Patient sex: M
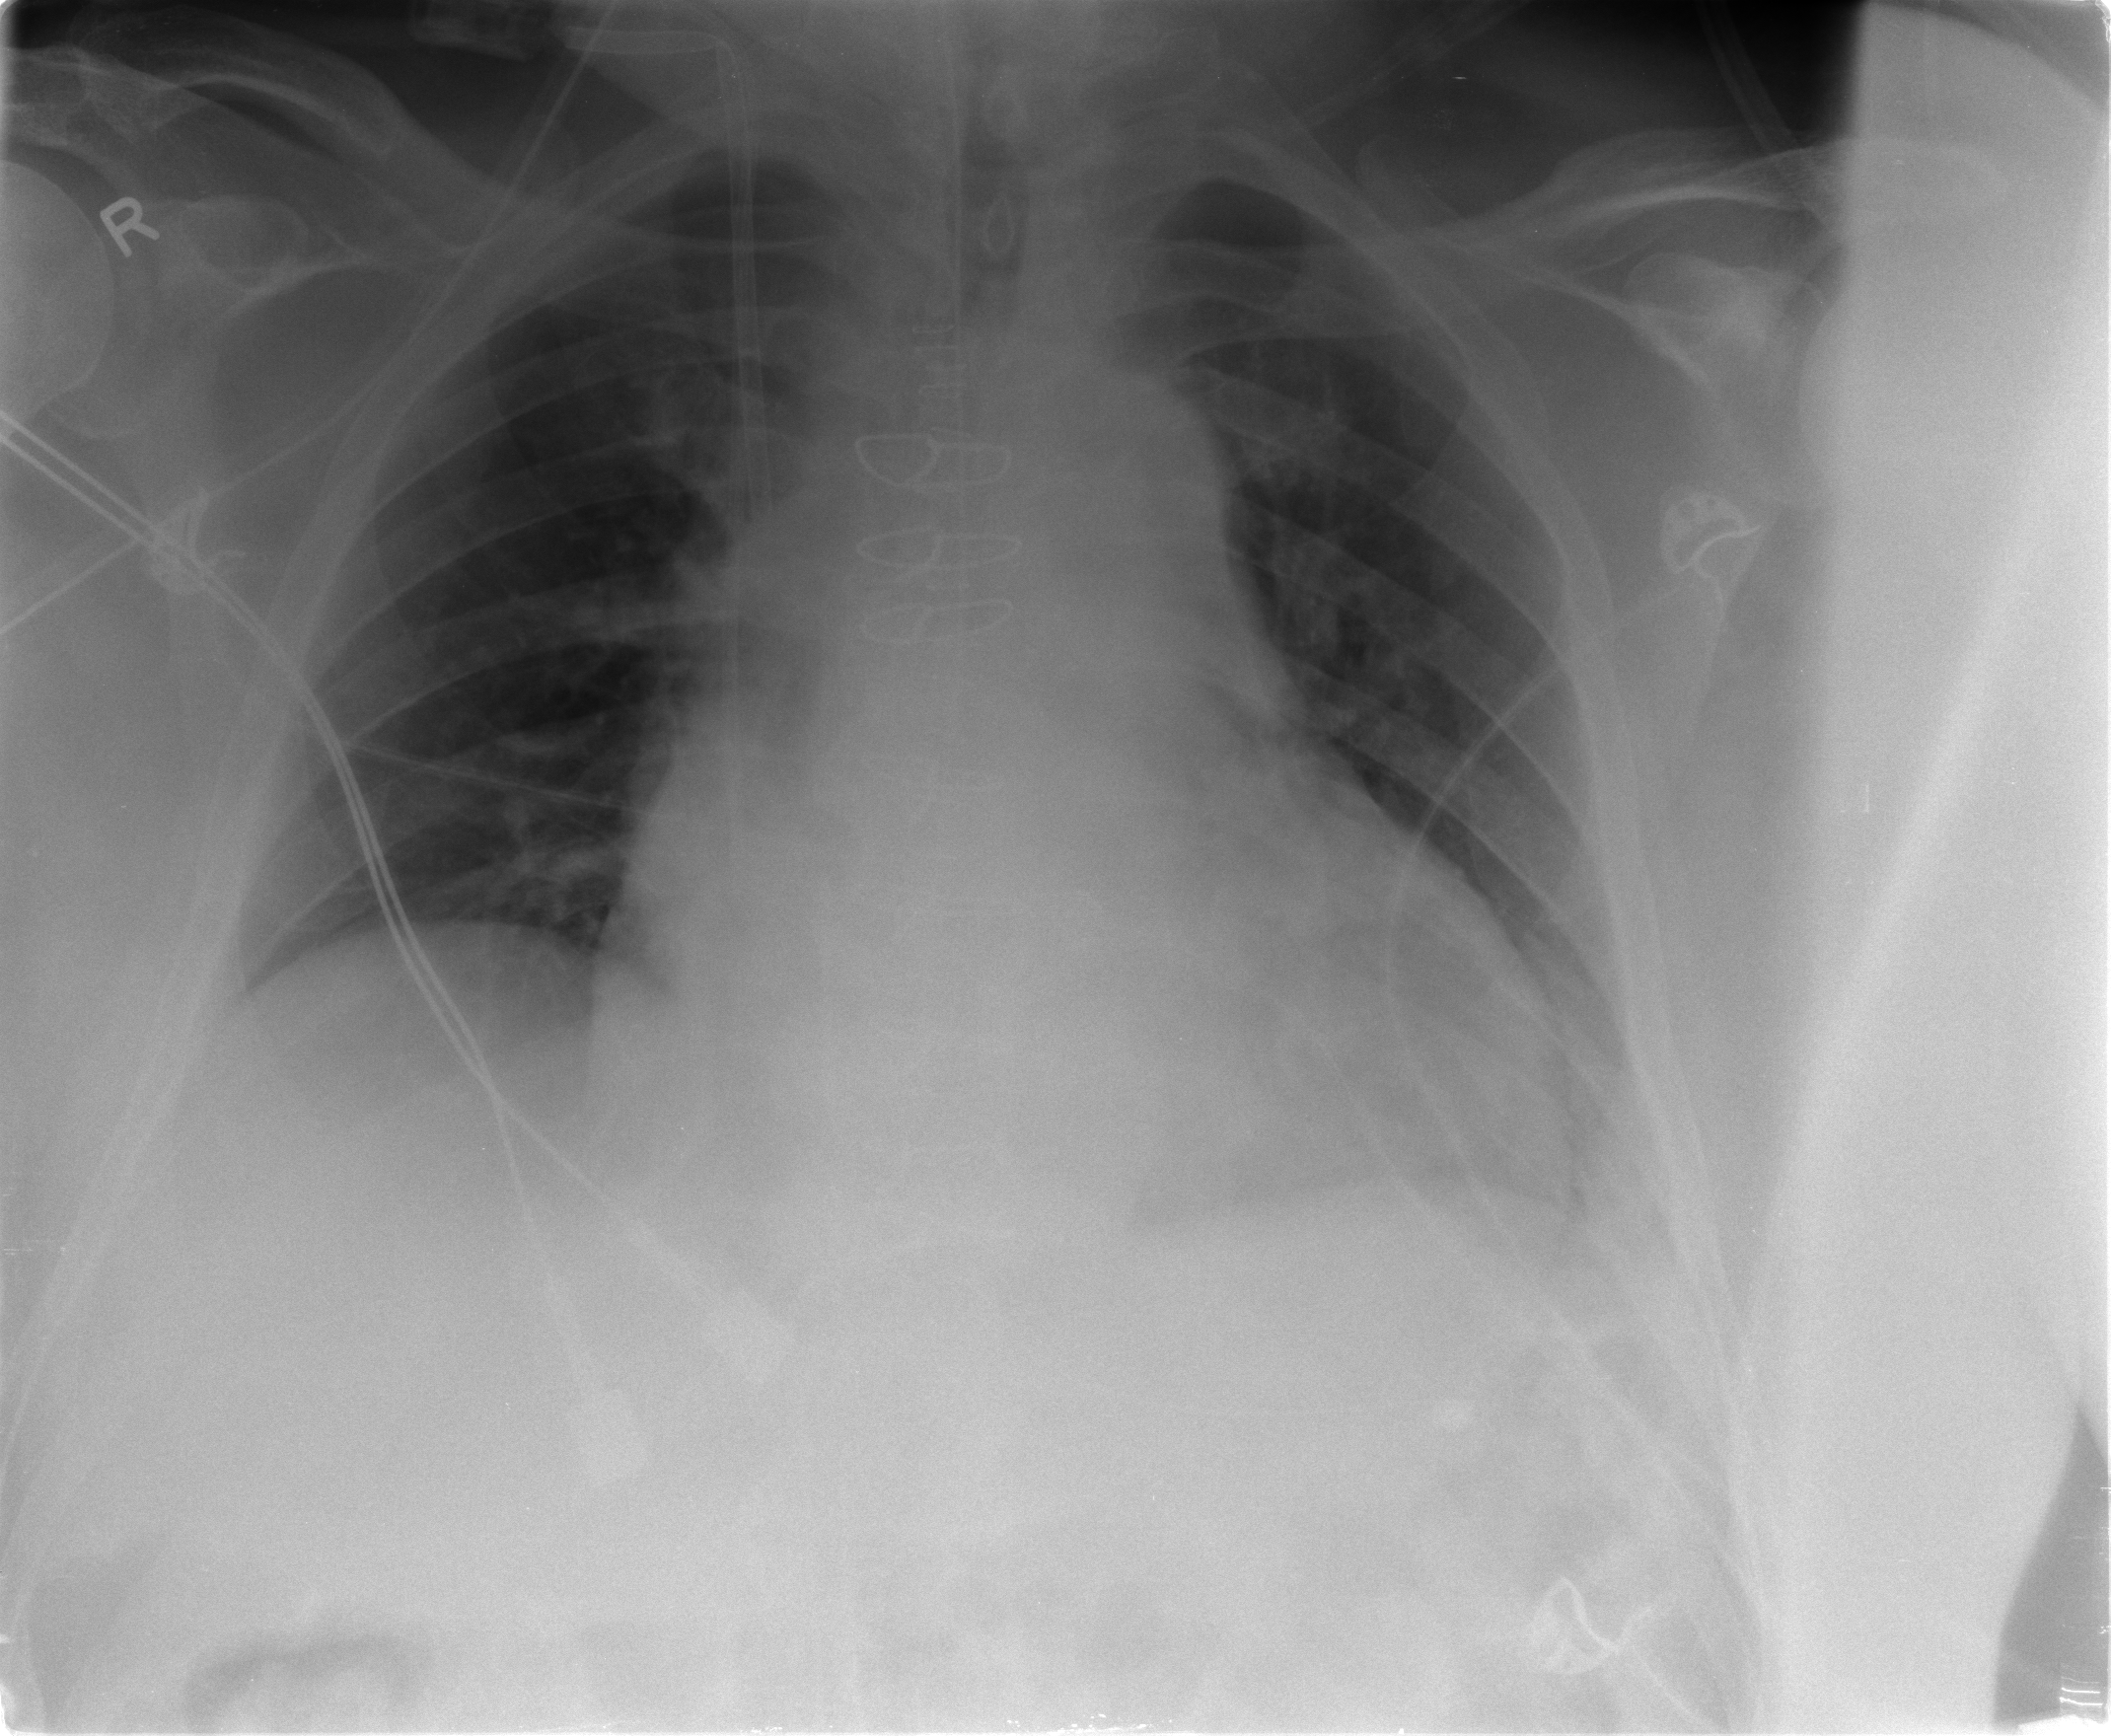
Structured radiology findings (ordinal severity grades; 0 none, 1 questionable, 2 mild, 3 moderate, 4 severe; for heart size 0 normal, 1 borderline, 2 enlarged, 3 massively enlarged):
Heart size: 2
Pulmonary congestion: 0
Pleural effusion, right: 0
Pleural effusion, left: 2
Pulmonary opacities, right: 0
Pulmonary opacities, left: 1
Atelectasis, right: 0
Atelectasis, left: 1